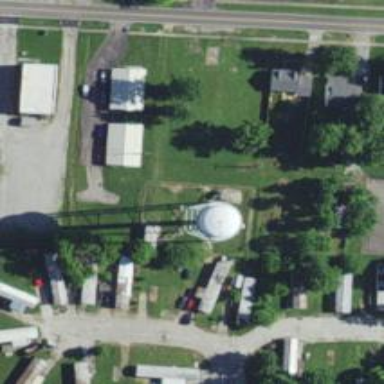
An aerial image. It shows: Water tower that is man-made.